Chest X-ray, AP view. Patient: 67 years old, sex F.
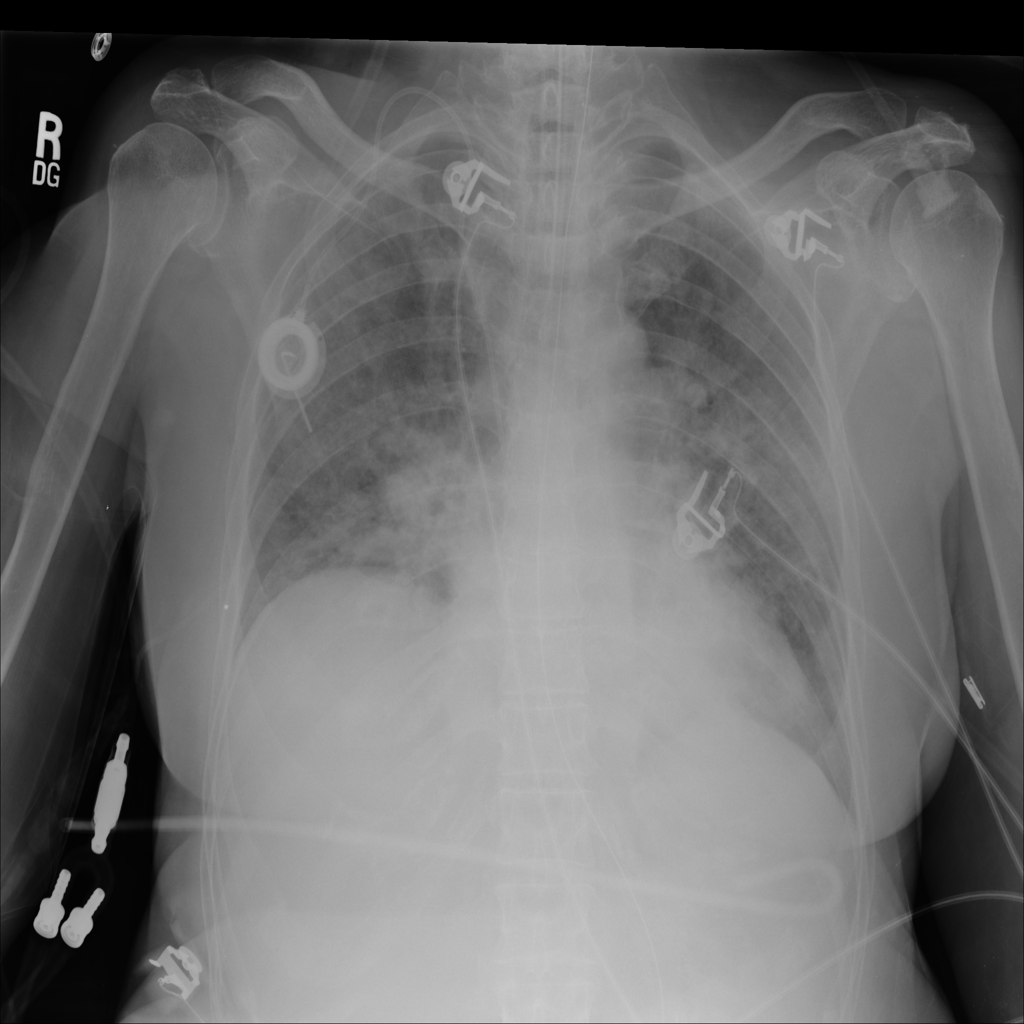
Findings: Infiltration